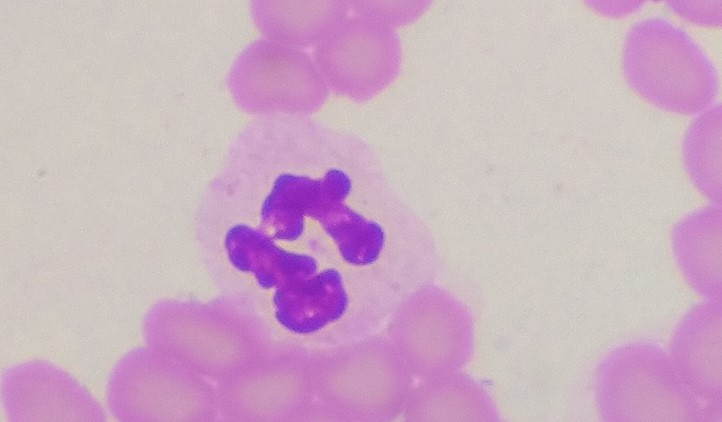
White blood cell type: Neutrophil